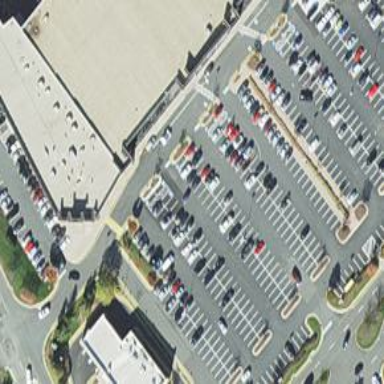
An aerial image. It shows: Parking space is available.